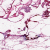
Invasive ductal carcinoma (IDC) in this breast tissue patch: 0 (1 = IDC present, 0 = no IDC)